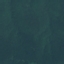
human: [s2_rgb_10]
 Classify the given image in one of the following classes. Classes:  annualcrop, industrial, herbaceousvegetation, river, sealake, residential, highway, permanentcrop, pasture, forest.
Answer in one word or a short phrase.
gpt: Forest